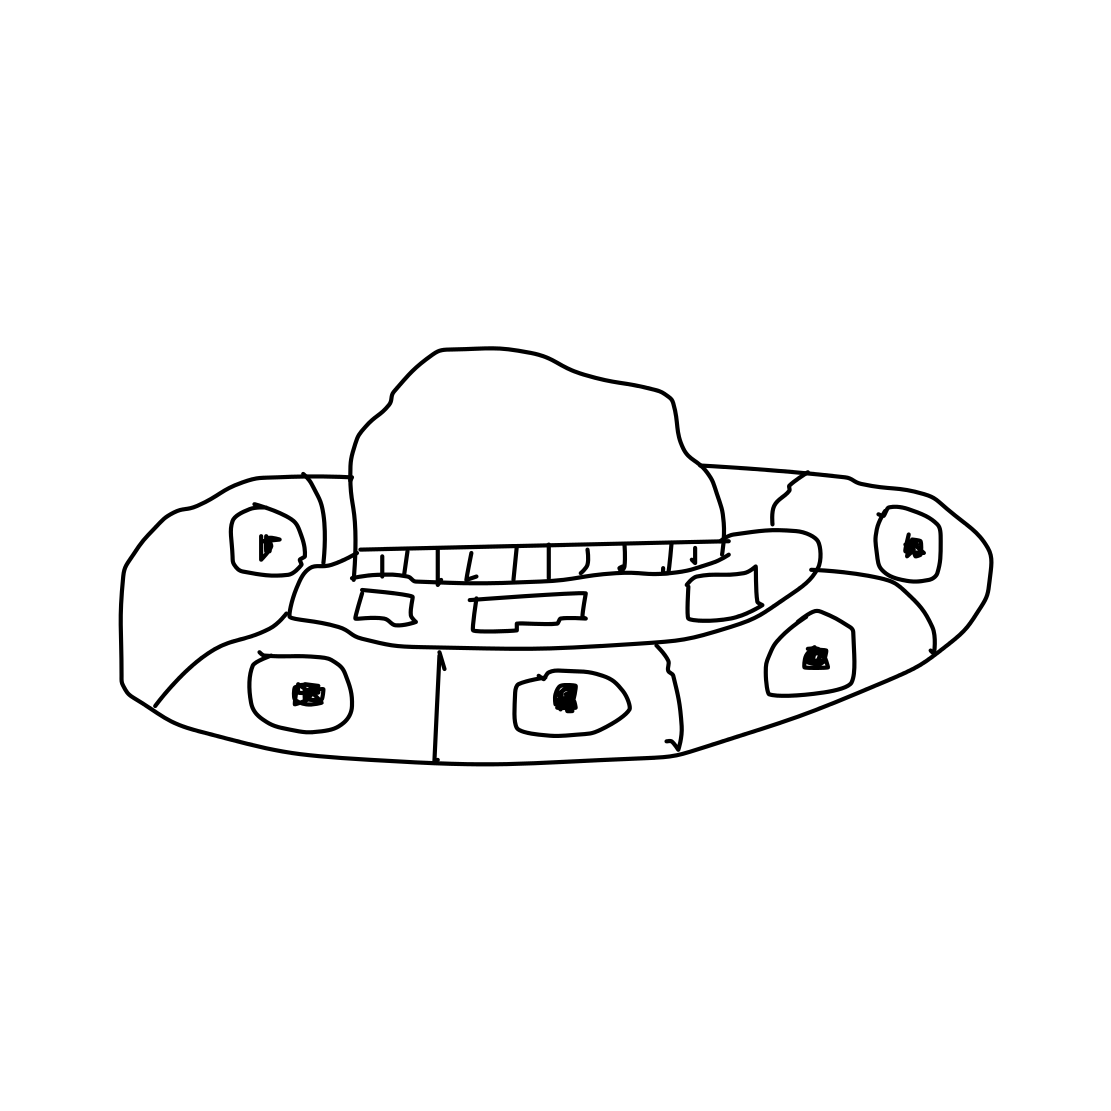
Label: flying saucer